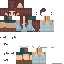
A female human skin with medium skin, wearing brown long hair dressed in a blue tshirt and brown shorts, featuring a closed mouth.